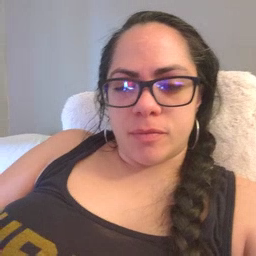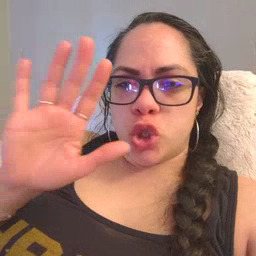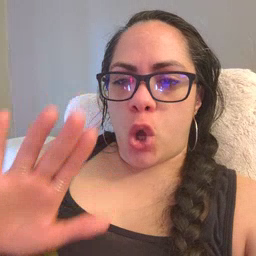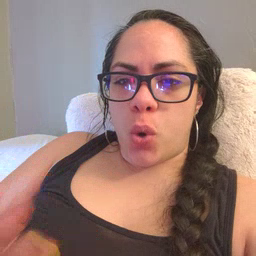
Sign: snow